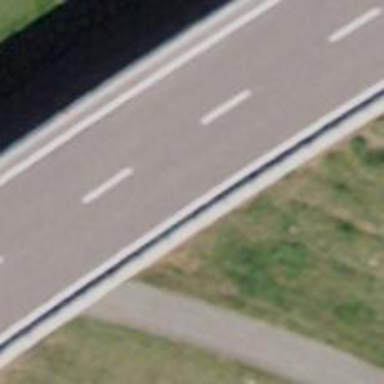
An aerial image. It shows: Bridge with asphalt surface carrying trunk highway.